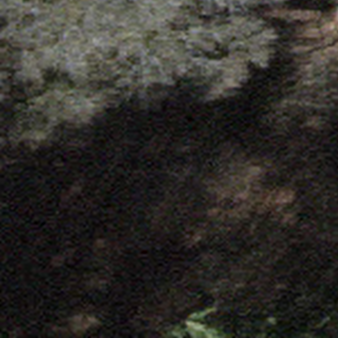
Label: other